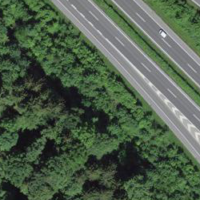
EUNIS habitat code: 57
Species observed at this site:
Milvus milvus